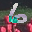
Label: 6